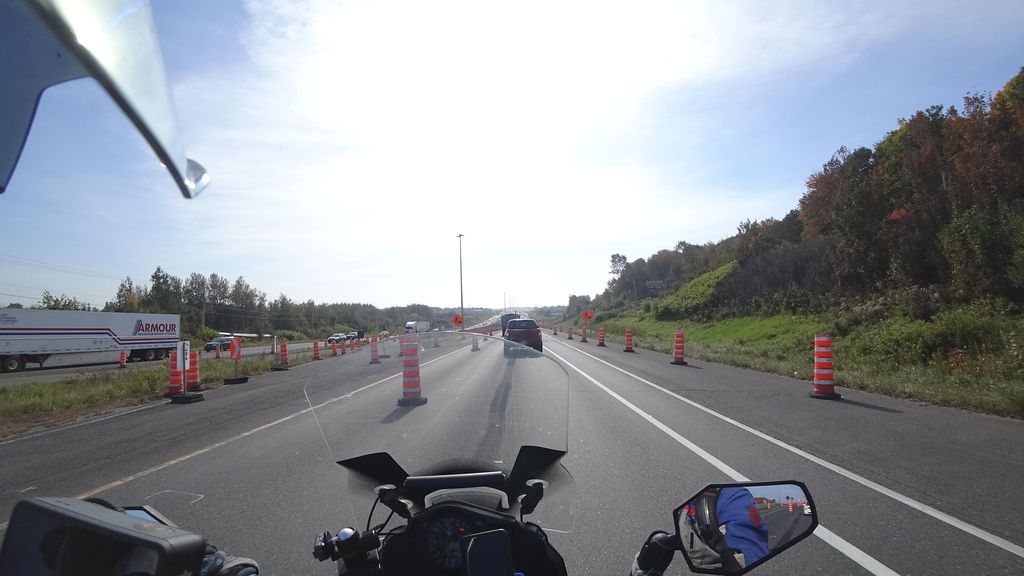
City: quebec_city